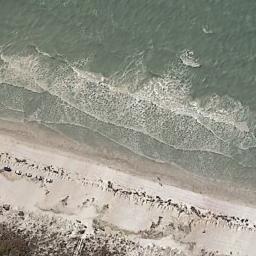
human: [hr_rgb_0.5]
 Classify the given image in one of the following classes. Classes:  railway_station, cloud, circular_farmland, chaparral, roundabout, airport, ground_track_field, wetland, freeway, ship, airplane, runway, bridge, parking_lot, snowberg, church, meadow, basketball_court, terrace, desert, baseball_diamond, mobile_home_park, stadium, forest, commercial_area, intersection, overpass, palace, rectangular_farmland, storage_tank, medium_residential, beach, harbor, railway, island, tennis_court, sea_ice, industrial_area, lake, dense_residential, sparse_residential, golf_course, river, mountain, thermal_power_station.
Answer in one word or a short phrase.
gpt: beach